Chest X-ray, AP view. Patient: 45 years old, sex F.
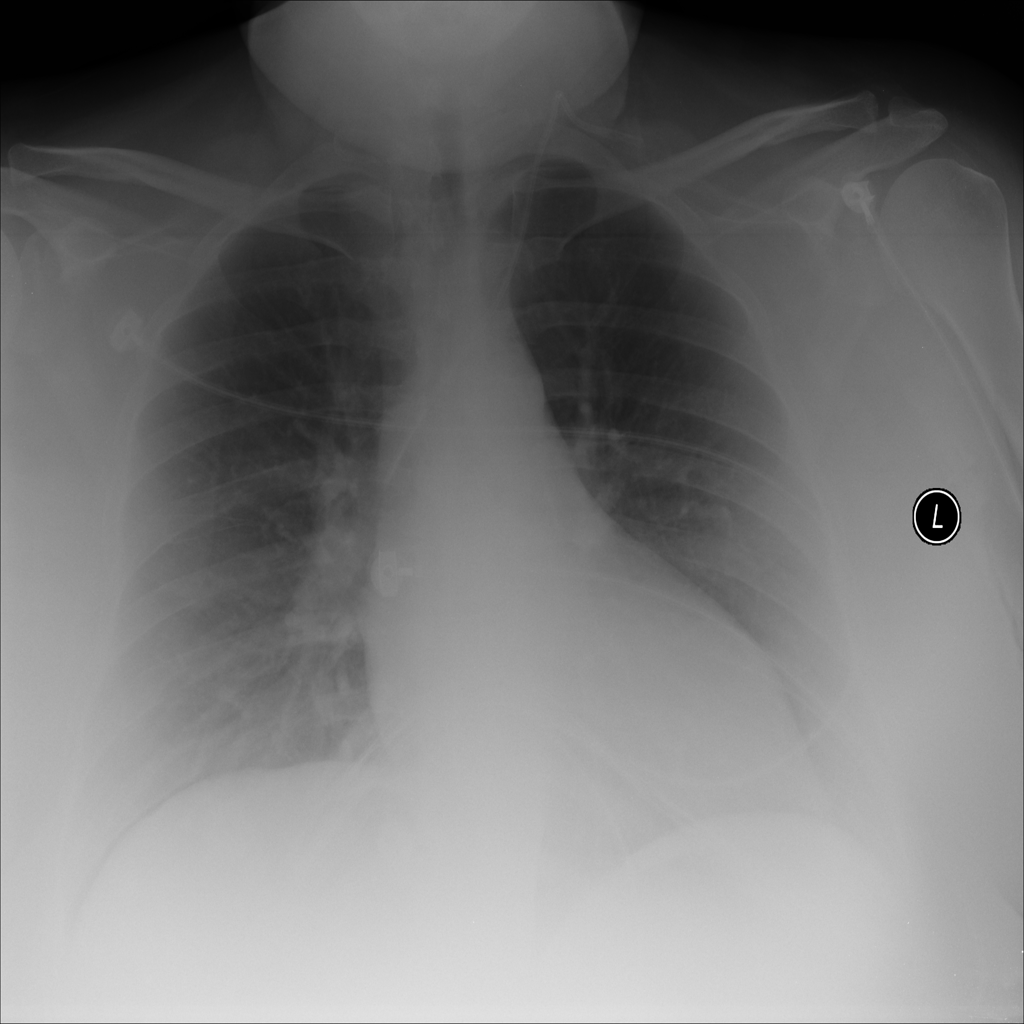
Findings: No Finding